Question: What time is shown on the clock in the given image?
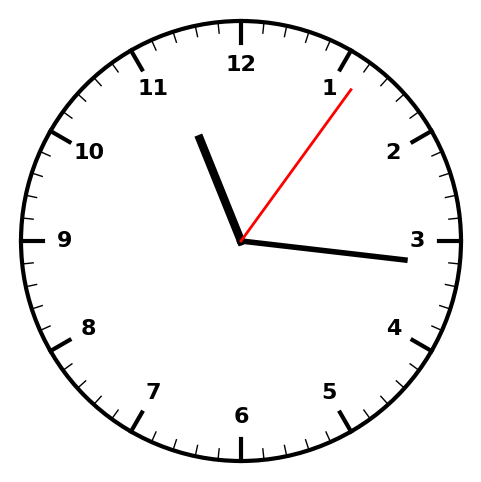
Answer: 11:16:06